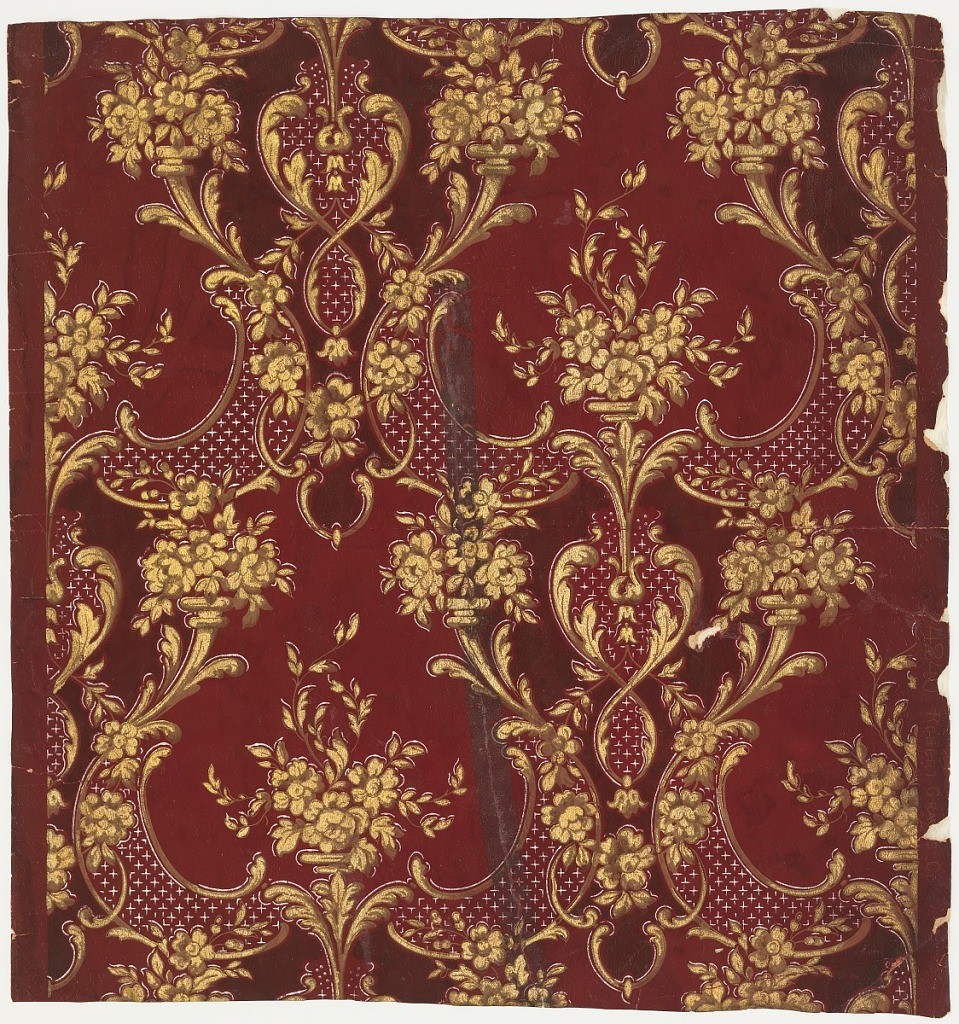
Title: Sidewall
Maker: Robert Graves Co., New York, New York
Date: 1905–1915
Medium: Machine-printed paper
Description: On red patterned ground, metallic gold, red and white motif alternating in vertical columns; gold floral bouquets in tripartite formation rest on short pedestals.